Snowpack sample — Loveland Pass, Silver Plume, Colorado, USA (1/12/25, 11:40 AM MST)
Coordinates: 39.66, -105.88
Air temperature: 7 °F
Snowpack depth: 140 cm
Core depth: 10 cm
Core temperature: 41 °F
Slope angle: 11°, slope face: 30°
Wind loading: high
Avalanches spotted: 2
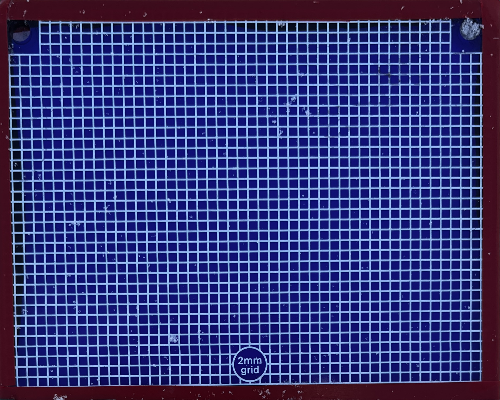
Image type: profile
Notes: Pilot using slightly modified coring method that took too large segment for snow profile picturing, advised not to use in higher level models. Two avalanche on south face nearby, partially cloudy with light snow in the last 24 hours. Lots of wind loading on eastern features.